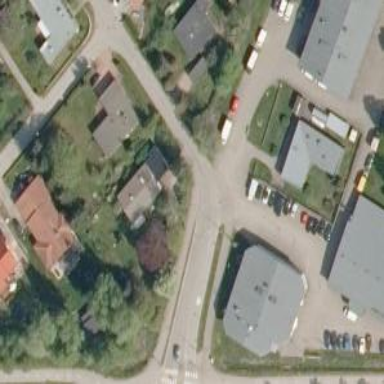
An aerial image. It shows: Asphalt cycleway.